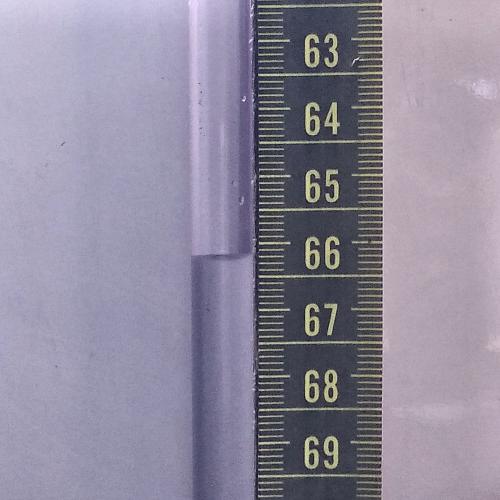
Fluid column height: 66.2 cm